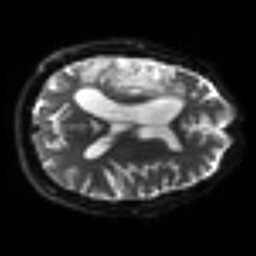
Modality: sbref
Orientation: axial
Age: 64
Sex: male
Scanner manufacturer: siemens
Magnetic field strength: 3 T
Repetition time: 3.2 s
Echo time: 0.081 s